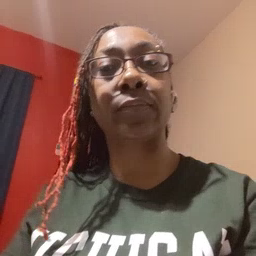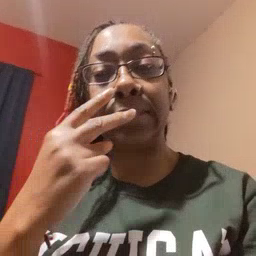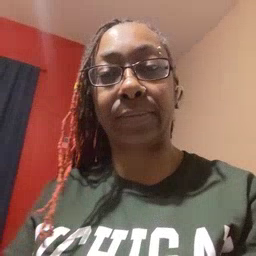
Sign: see